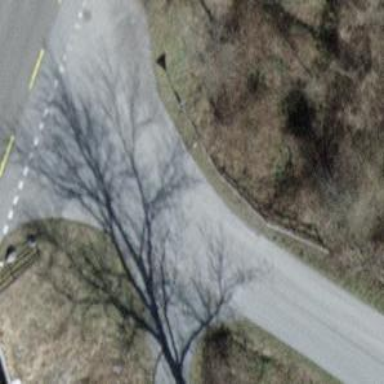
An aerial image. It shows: Unclassified road with asphalt surface crossing bridge.